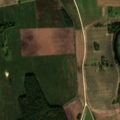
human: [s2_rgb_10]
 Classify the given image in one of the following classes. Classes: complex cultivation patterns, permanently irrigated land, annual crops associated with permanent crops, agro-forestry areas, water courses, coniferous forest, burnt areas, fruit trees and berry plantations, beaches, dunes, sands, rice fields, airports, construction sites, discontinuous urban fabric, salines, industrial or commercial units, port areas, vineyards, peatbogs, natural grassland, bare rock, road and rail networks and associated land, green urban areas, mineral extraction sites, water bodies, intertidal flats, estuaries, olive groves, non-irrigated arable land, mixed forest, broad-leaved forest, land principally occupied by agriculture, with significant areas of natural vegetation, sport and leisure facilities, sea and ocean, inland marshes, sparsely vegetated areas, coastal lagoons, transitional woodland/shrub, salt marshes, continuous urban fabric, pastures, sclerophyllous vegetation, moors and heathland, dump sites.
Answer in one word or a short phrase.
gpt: non-irrigated arable land, land principally occupied by agriculture, with significant areas of natural vegetation, broad-leaved forest